Field crop: tomato
Growth stage: 1
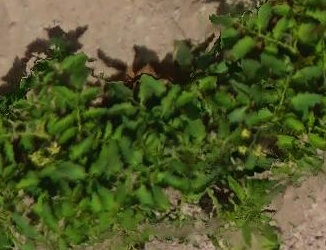
Species: tomato